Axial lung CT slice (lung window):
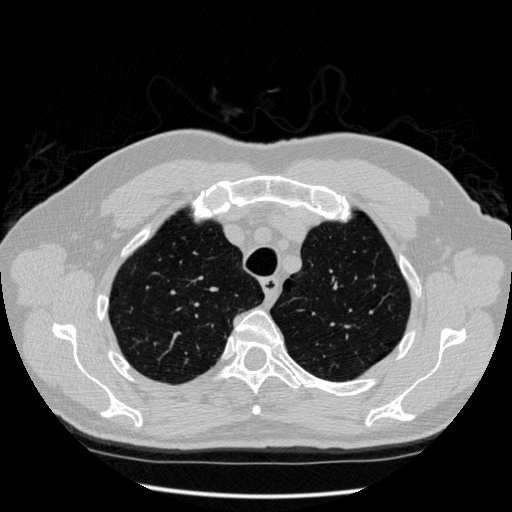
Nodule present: no